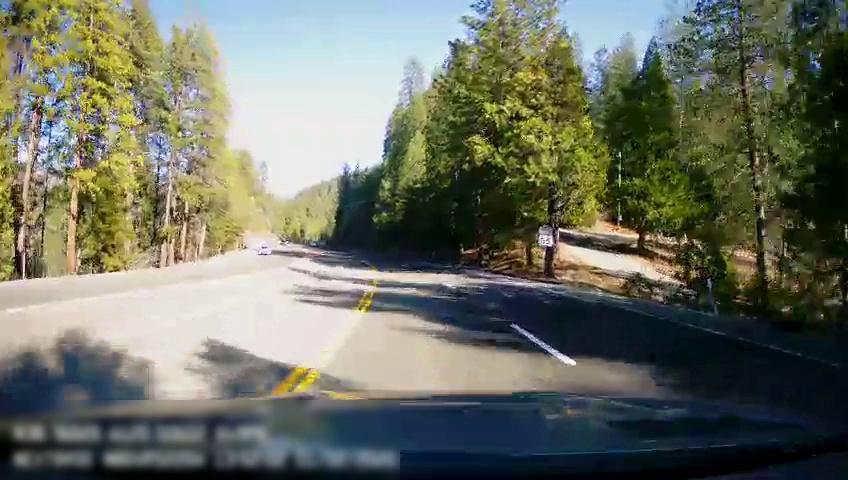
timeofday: Day
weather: Sunny
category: Drivable Space
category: Vehicles | Car
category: Vehicles | SUV
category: Lanes | Current Lane
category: Lanes | Alternate Lane
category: Lanes | Current Lane
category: Lanes | Alternate Lane
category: Lanes | Opposite Lane
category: Traffic | Signs